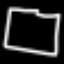
Label: square